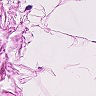
Metastatic tissue present: no